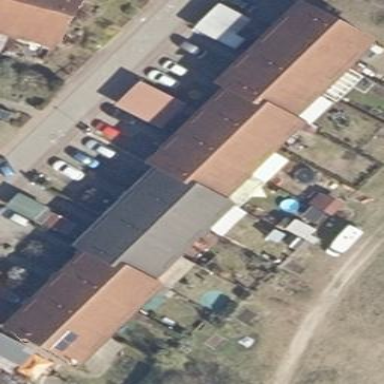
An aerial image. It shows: Terrace building.